Frequency: 65000
Velocity: 0,2015
Power: 14,8
Pulse duration: 0,0000001
Pass count: 1
Magnification: 10
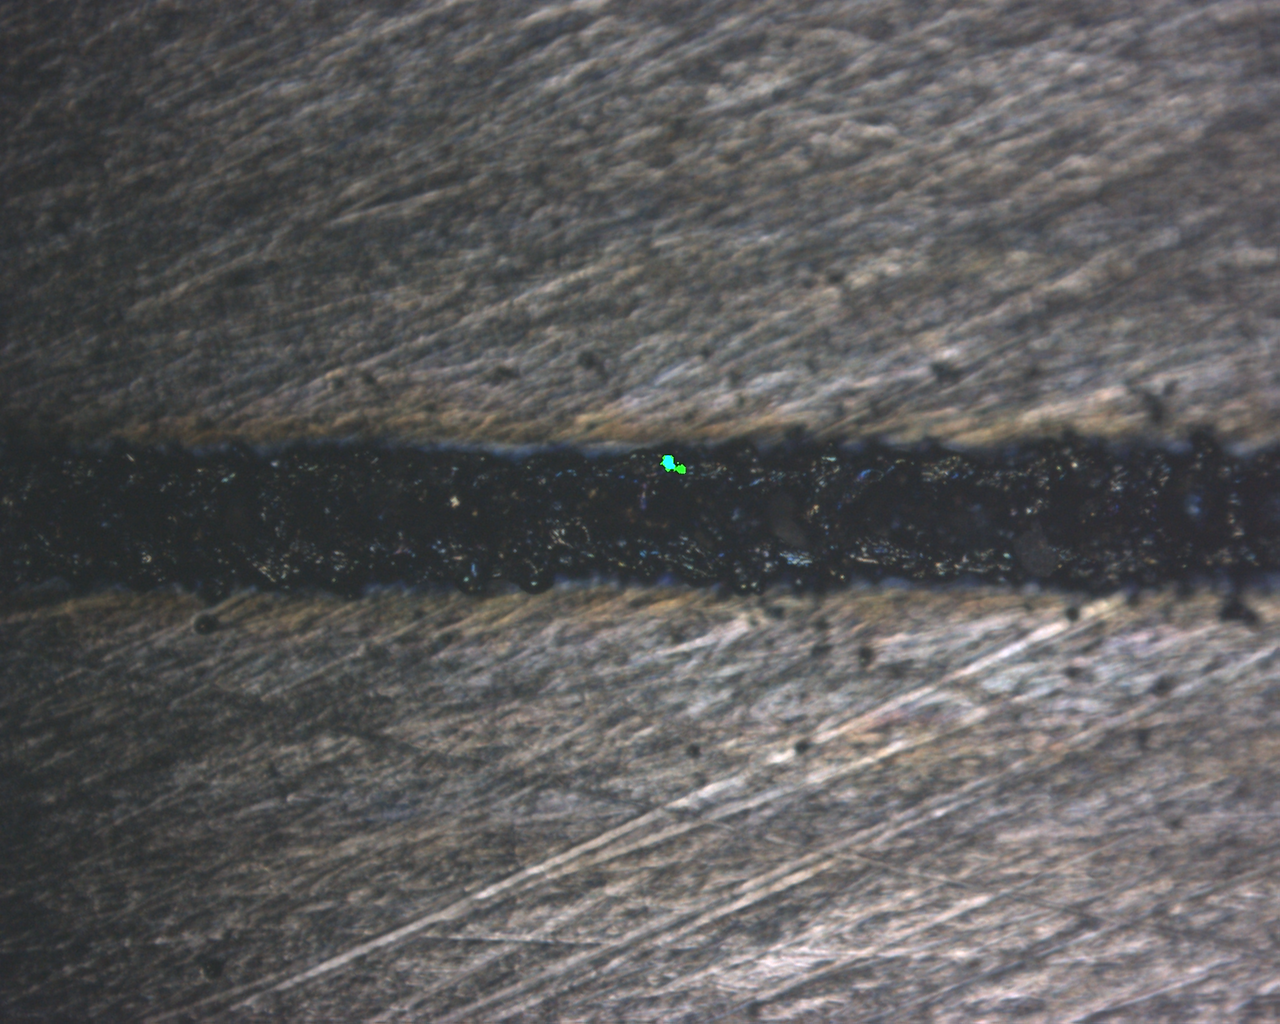
Measured width: 147.064
Other width: 46.853